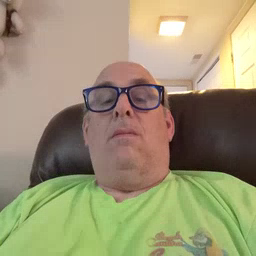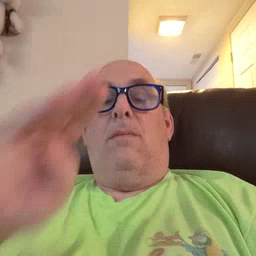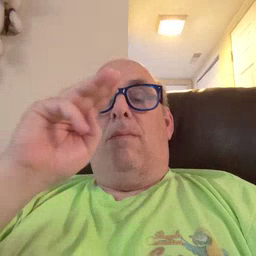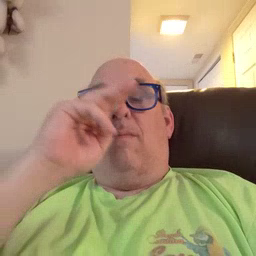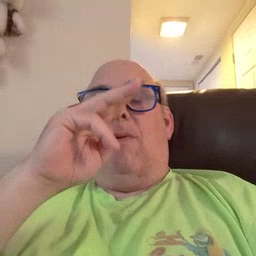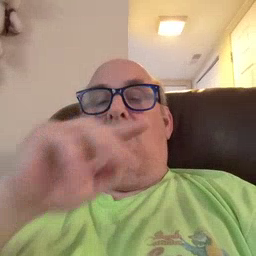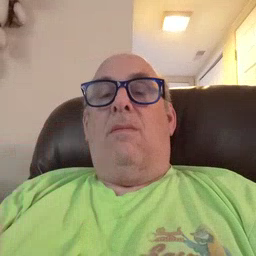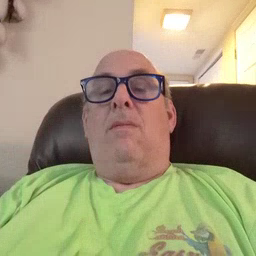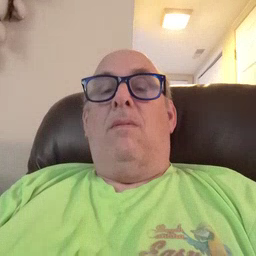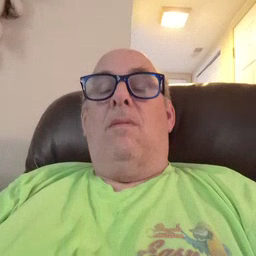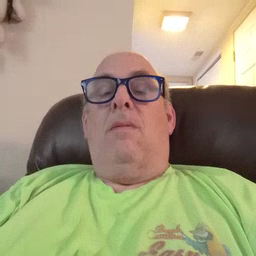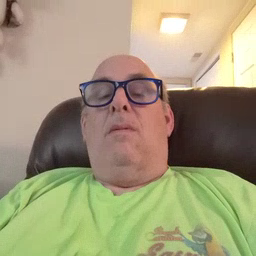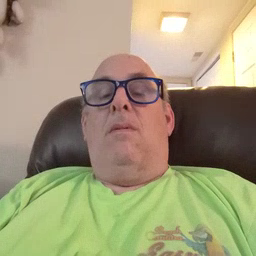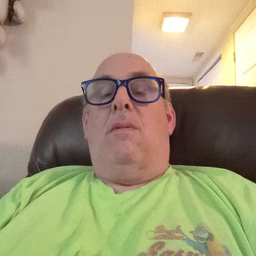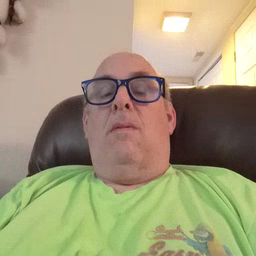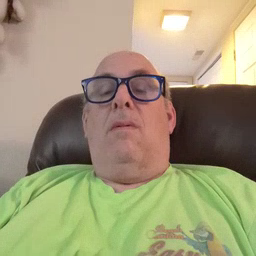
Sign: mouse